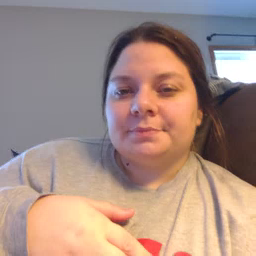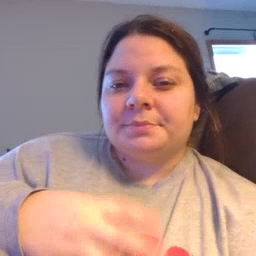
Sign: balloon